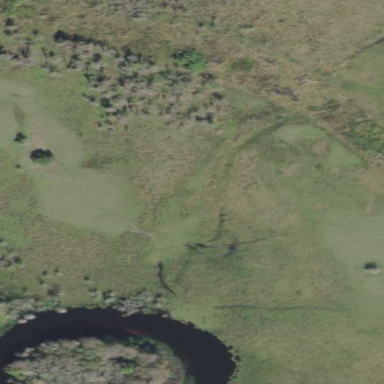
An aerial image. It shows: Beautiful wet meadow natural wetland.